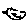
Label: bird